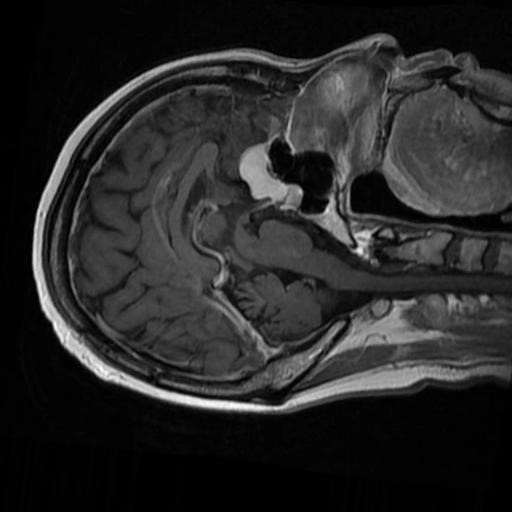
Label: brain_menin